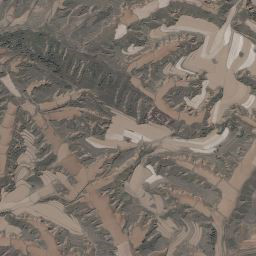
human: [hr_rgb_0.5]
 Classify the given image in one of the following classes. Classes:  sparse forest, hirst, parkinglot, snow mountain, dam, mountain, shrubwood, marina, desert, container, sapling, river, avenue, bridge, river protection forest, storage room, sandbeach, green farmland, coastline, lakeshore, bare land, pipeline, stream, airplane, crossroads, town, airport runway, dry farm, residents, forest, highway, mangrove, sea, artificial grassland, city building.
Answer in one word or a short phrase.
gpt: mountain